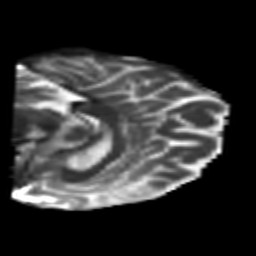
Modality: T2w
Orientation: sagittal
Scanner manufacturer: siemens
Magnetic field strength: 3 T
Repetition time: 6.8 s
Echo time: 0.093 s